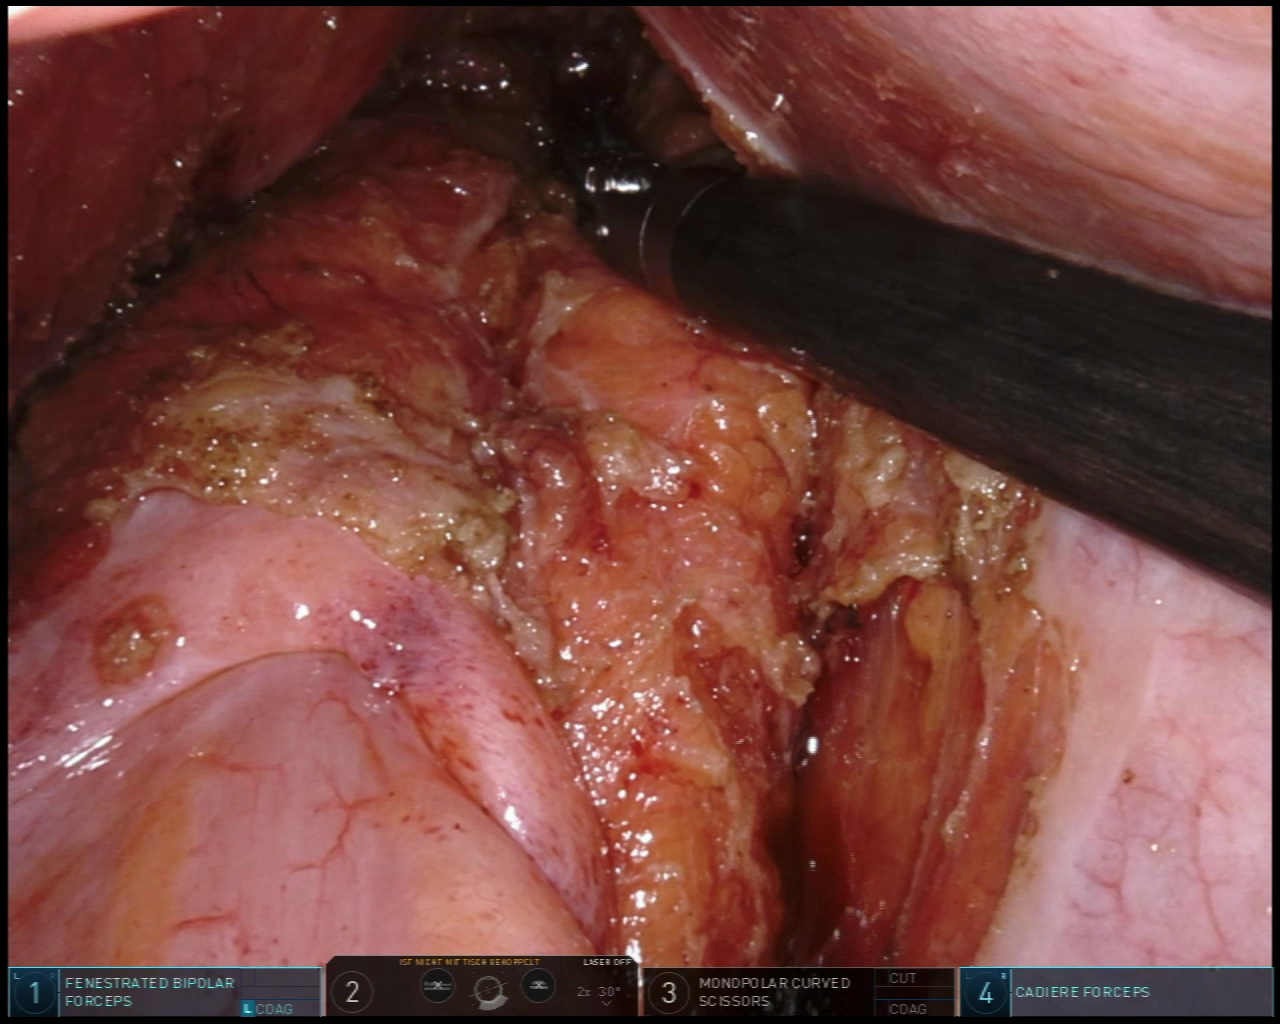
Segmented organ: vesicular_glands
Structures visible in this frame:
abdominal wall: no
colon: no
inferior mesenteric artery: no
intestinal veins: no
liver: no
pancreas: no
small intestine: no
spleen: no
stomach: no
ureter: no
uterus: no
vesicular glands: yes